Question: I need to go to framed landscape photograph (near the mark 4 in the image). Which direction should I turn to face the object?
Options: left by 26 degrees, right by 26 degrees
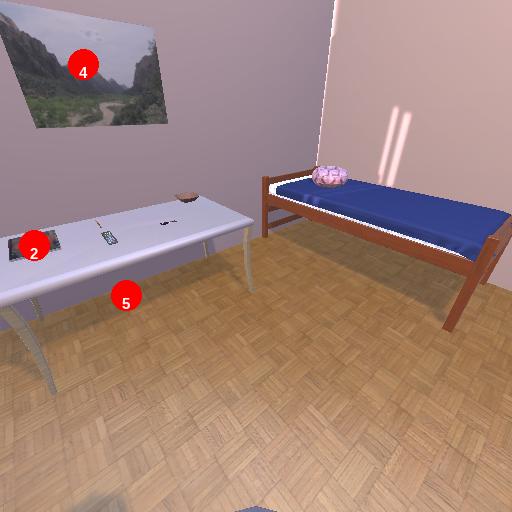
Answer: left by 26 degrees